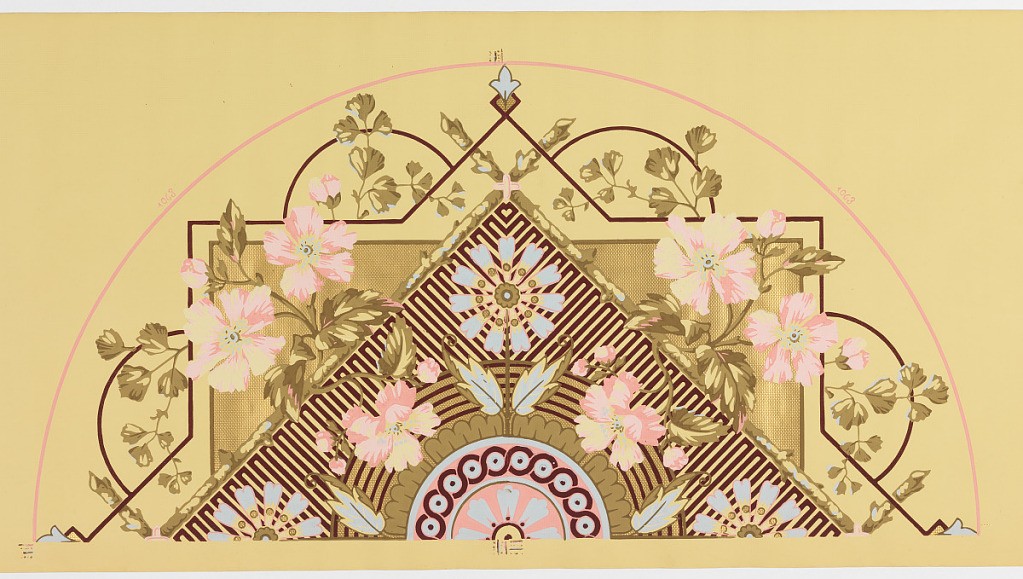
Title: Ceiling medallion
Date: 1875–1906
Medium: Block-printed
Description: Wallpaper roll.
One half of a circular ceiling medallion: central floral motif within a half circle. This is set within a larger triangle shape containing pink and blue flowers. Gold corners extend beyond this triangle, containing pink flowers. Pink circular line encloses entire medallion.